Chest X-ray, PA view. Patient: 57 years old, sex F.
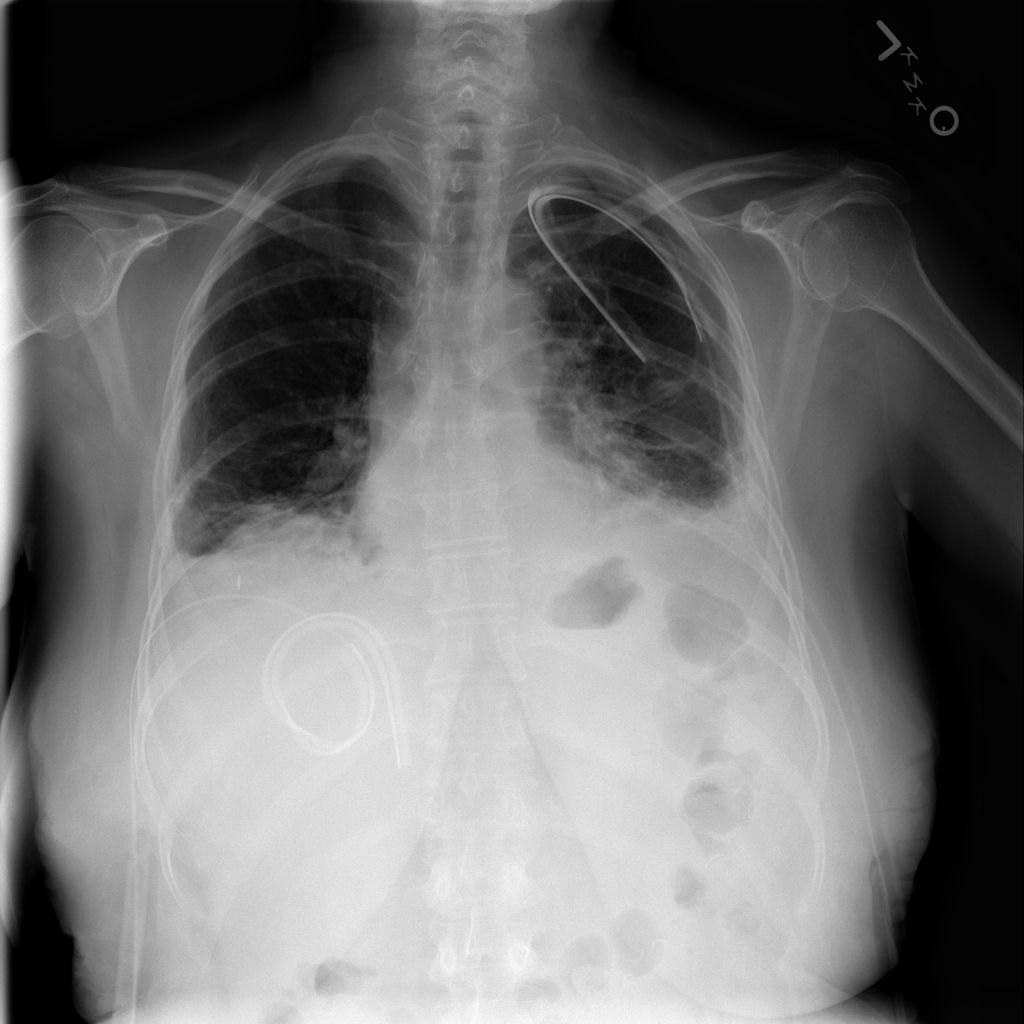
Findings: Mass